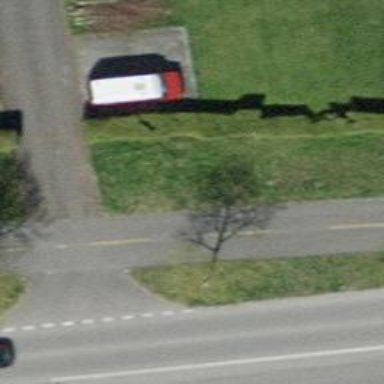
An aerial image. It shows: Asphalt cycleway.